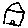
Label: house